Question: I'm setting up a new UDP server on my CentOS, and I user 'iptables'. But I can't connect my server if I start the 'iptable'.
I save the filter chain like this :

But it doesn't work;
I use 'nc -ul 9003' to listen this port ;and I use another 'nc send msg'; but I can't get my 'msg'.
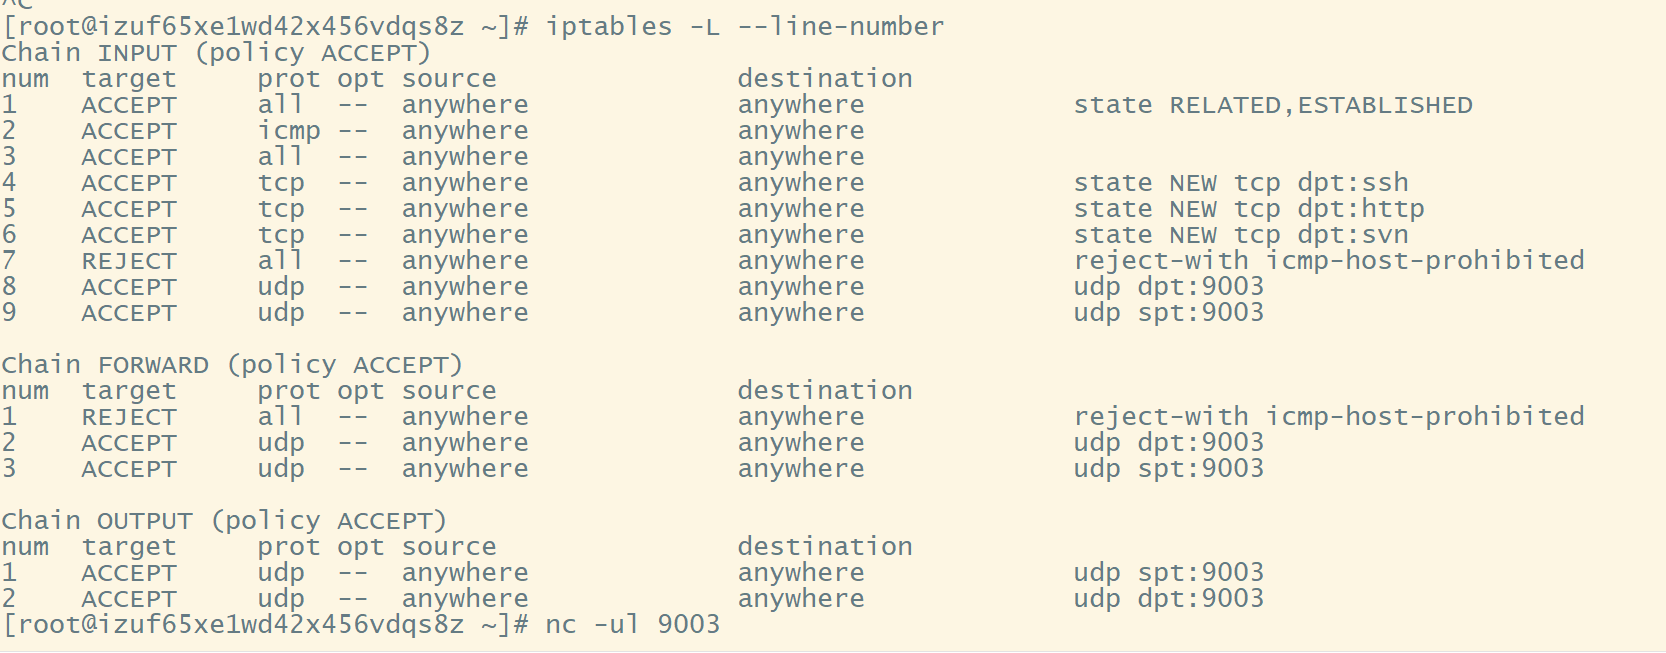
Answer: Delete Rule Number 7 and it should work. Or Insert the Rules above Rule Number 7.
I would recommend using the Chain Policy to block every traffic that is not allowed.
How to Delete iptable Rules:
'''
iptables -D INPUT (Rule Number)
'''
How to insert iptable Rules:
'''
iptables -I INPUT (Rule Number) (Rule)
'''